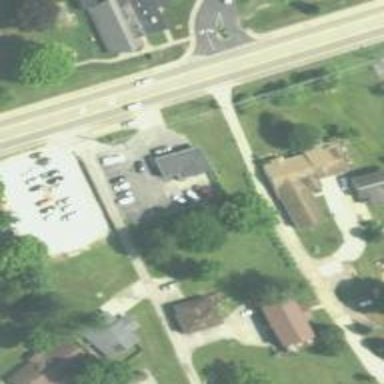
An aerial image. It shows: Car rental facility.